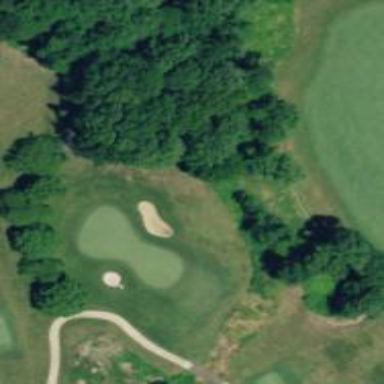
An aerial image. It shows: Area of rough grass used for golf.